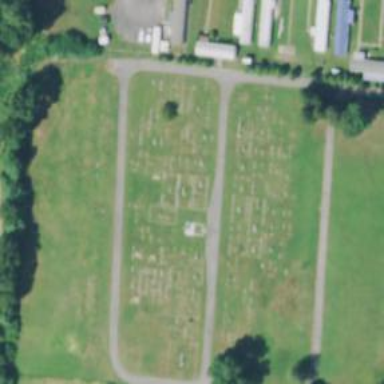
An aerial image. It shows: Cemetery.